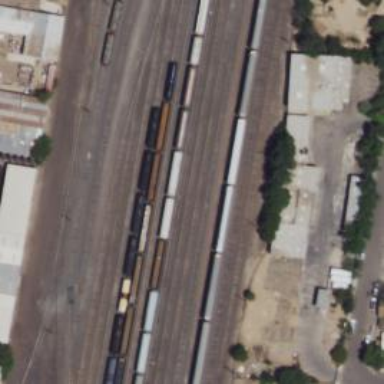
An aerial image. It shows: Railway yard.